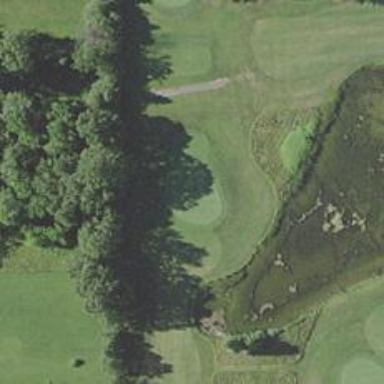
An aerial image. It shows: View of golf hole.